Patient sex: M
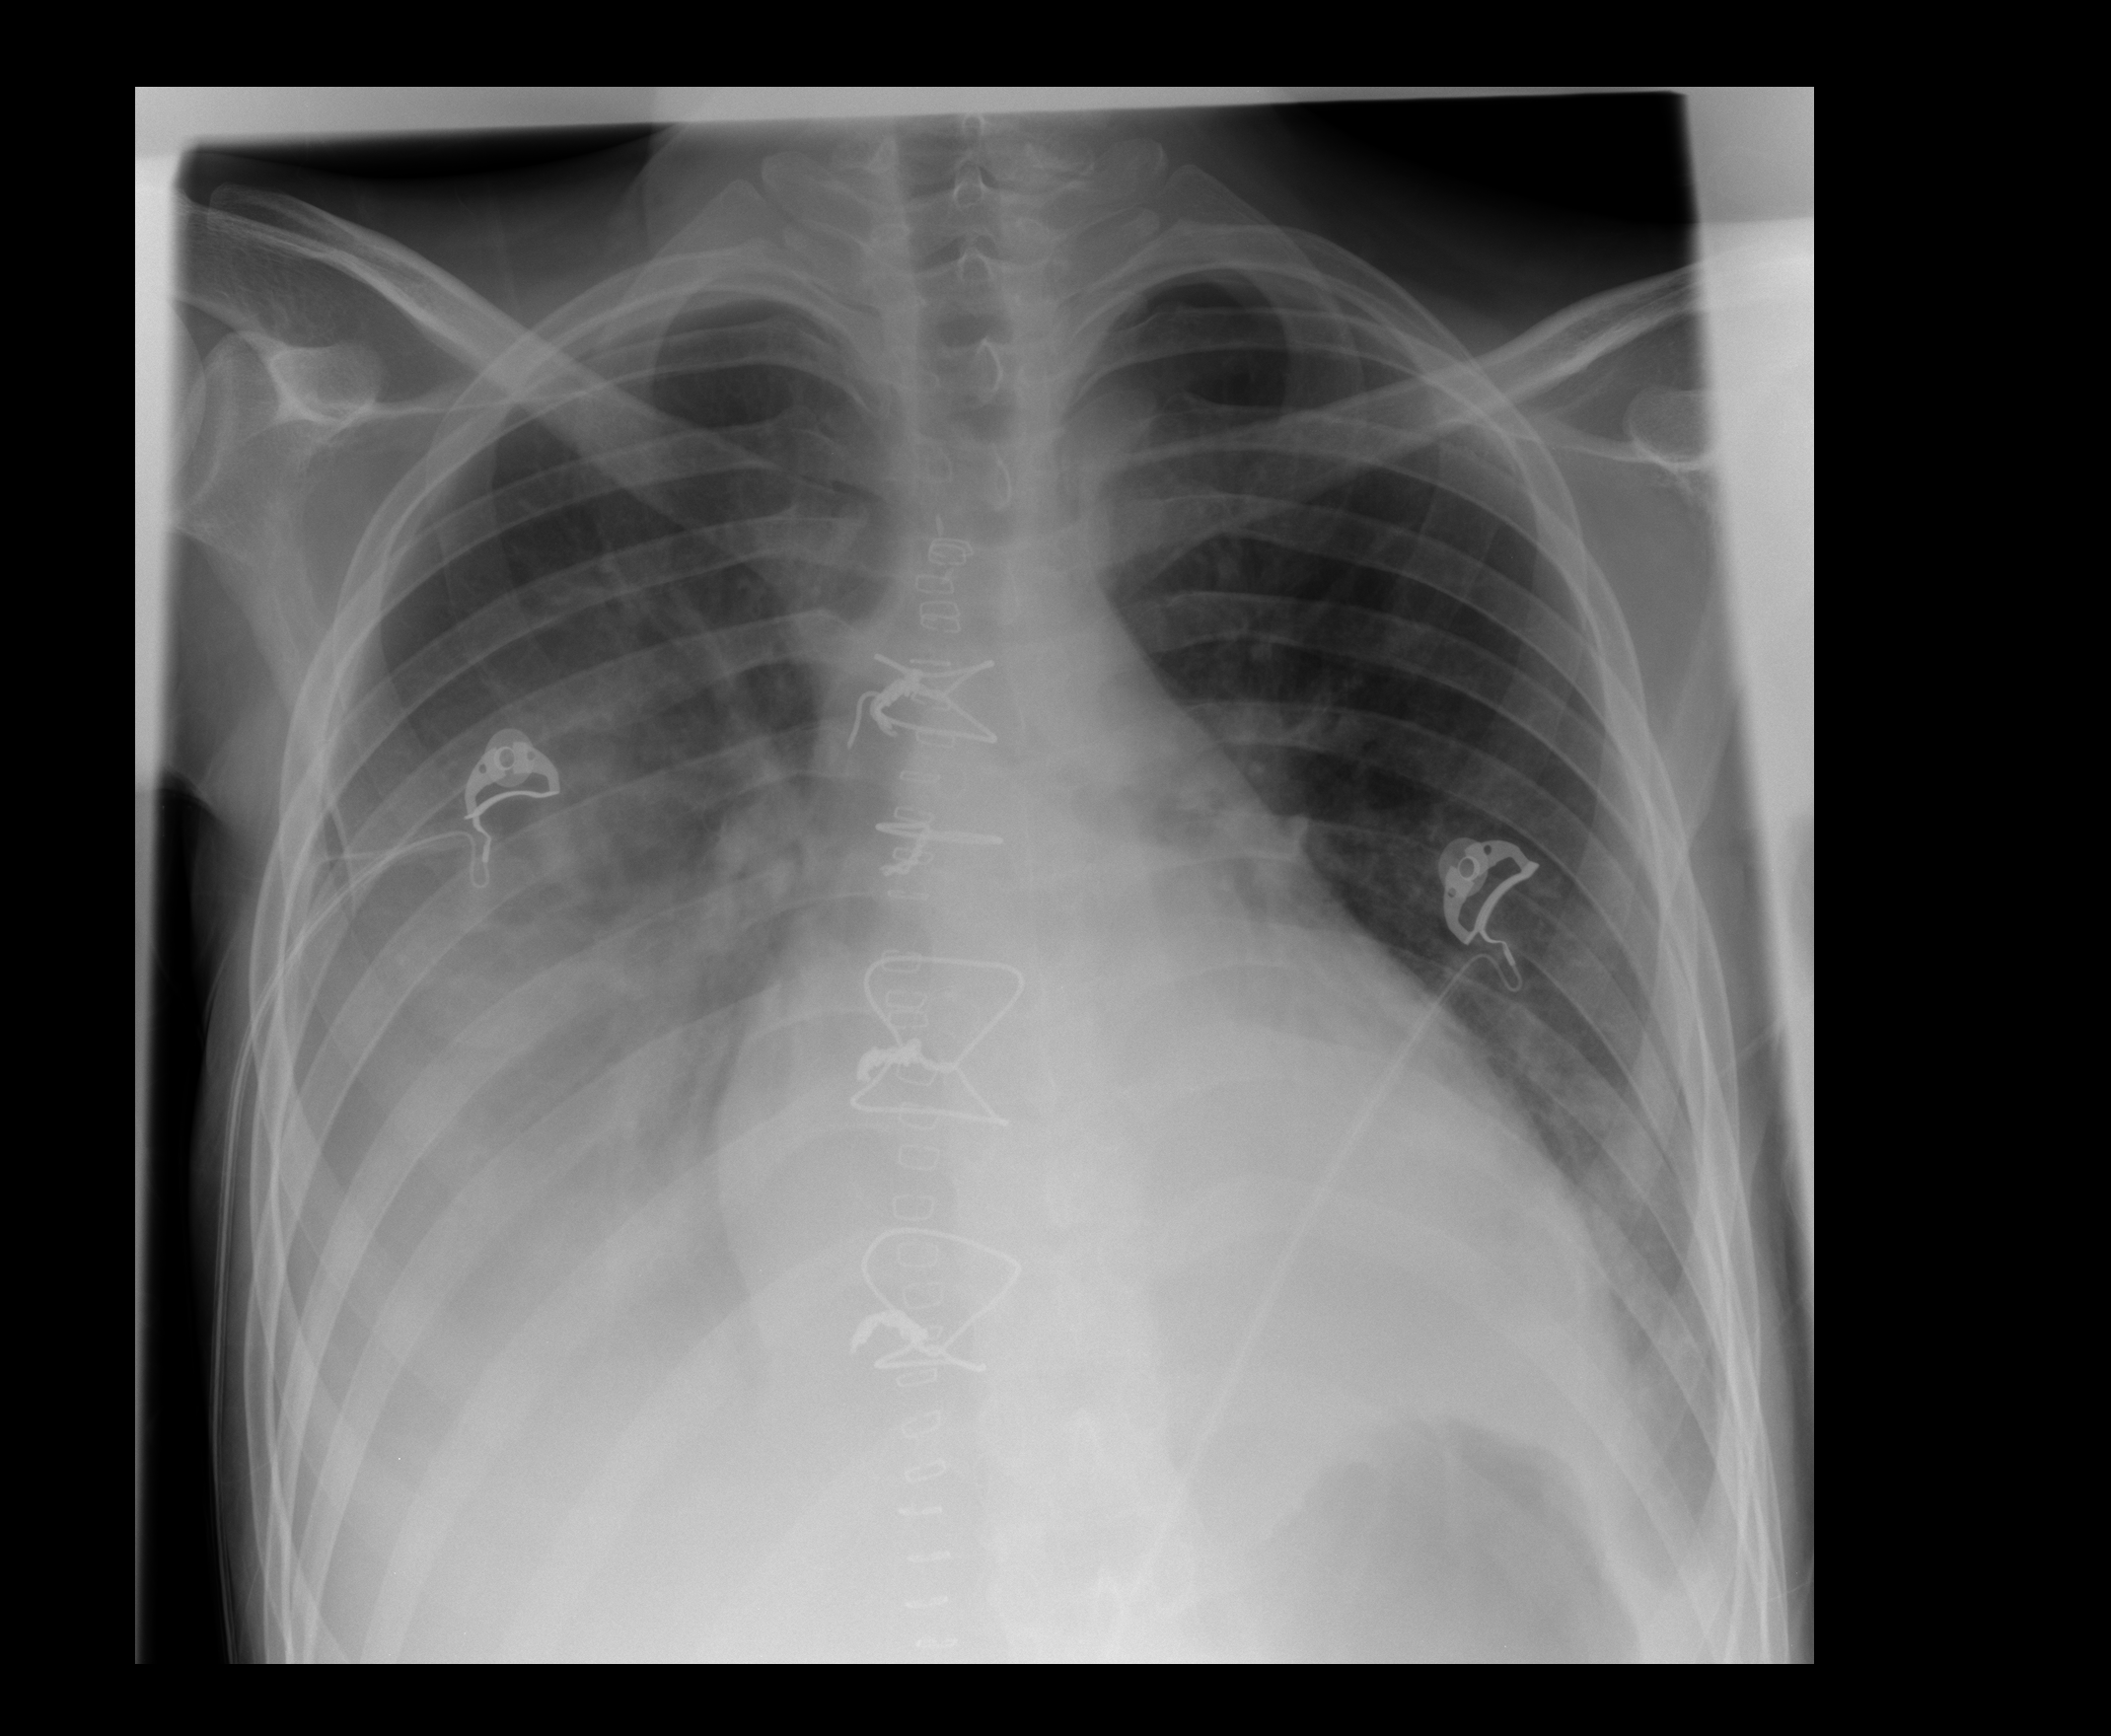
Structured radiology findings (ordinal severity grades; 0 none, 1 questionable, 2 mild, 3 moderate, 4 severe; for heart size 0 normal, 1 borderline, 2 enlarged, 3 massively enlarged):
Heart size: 2
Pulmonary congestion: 0
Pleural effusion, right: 3
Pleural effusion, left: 2
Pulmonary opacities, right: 1
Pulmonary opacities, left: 1
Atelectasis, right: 3
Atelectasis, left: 2